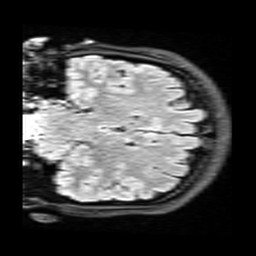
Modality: FLAIR
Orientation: coronal
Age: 32
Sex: female
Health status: healthy
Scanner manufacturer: siemens
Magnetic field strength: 3 T
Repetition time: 9 s
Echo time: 0.088 s